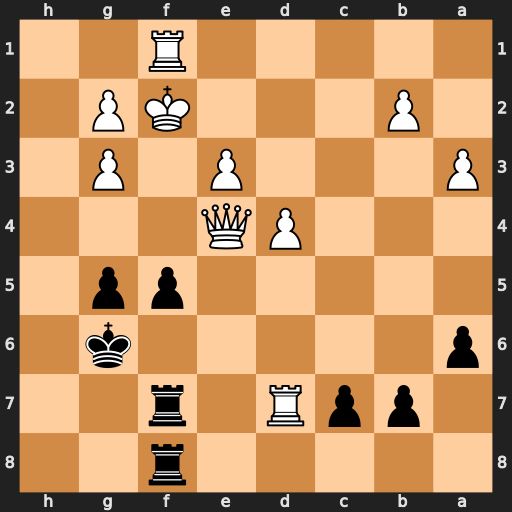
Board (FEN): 5r2/1ppR1r2/p5k1/5pp1/3PQ3/P3P1P1/1P3KP1/5R2
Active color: b
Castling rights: -
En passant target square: -
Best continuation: fxe4+ Rxf7 Rxf7+ Ke1 Rxf1+